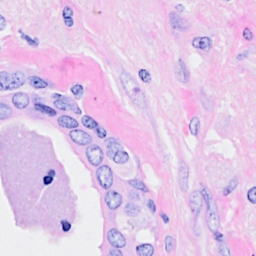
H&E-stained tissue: Breast